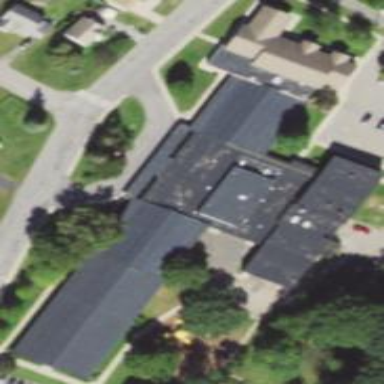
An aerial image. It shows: School building.